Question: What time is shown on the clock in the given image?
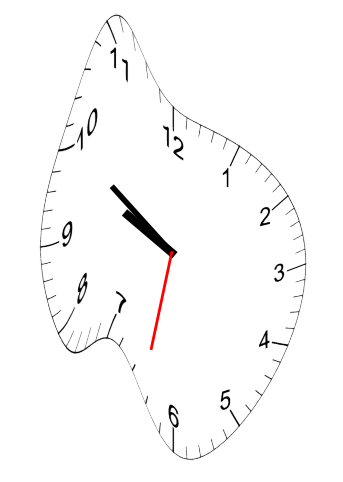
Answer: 09:50:32